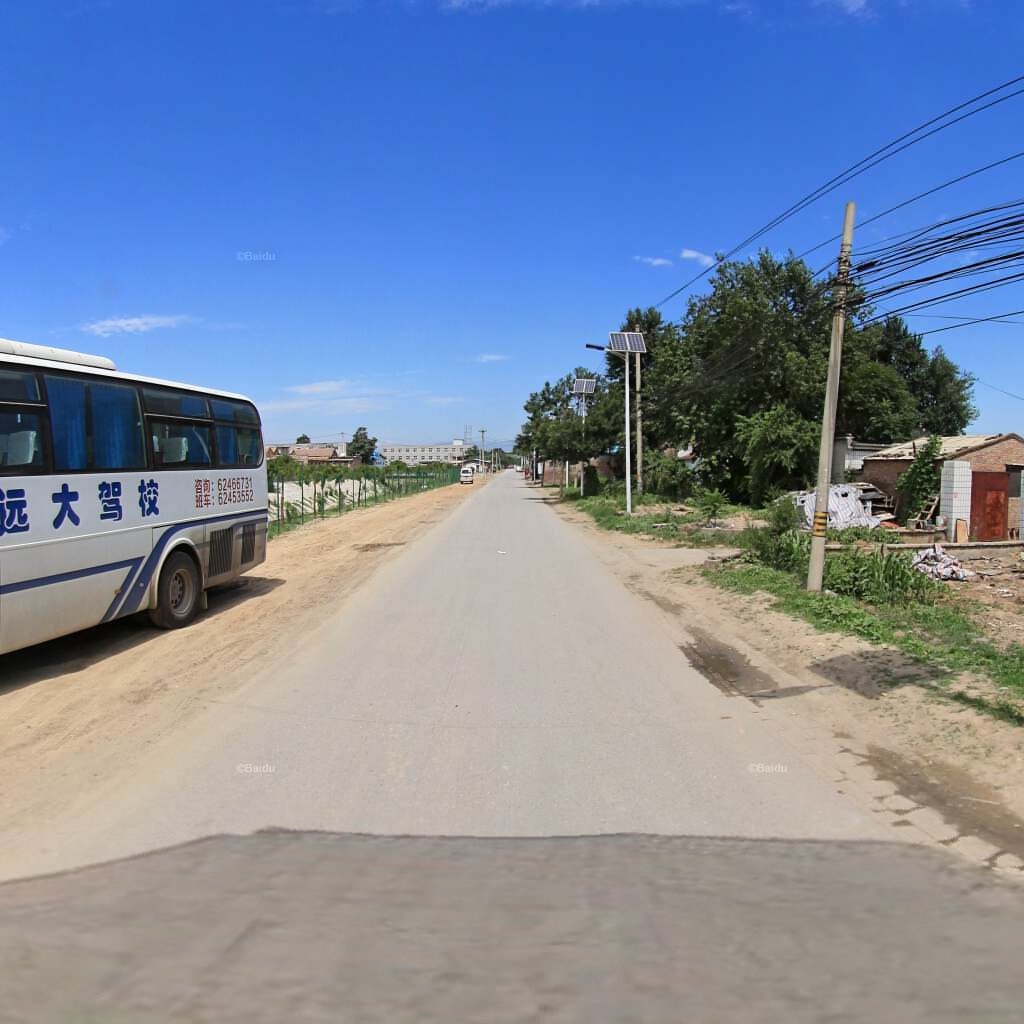
Region: Haidian
Road damage annotations: transverse crack, longitudinal crack